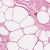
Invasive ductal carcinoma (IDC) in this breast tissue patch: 0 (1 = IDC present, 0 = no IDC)